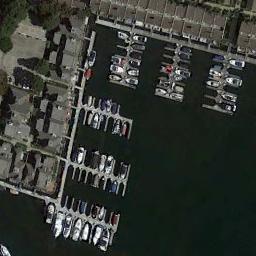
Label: harbor